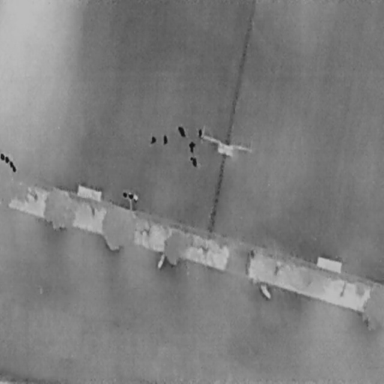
There are six People in the infrared image.